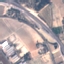
Land use / land cover: Highway